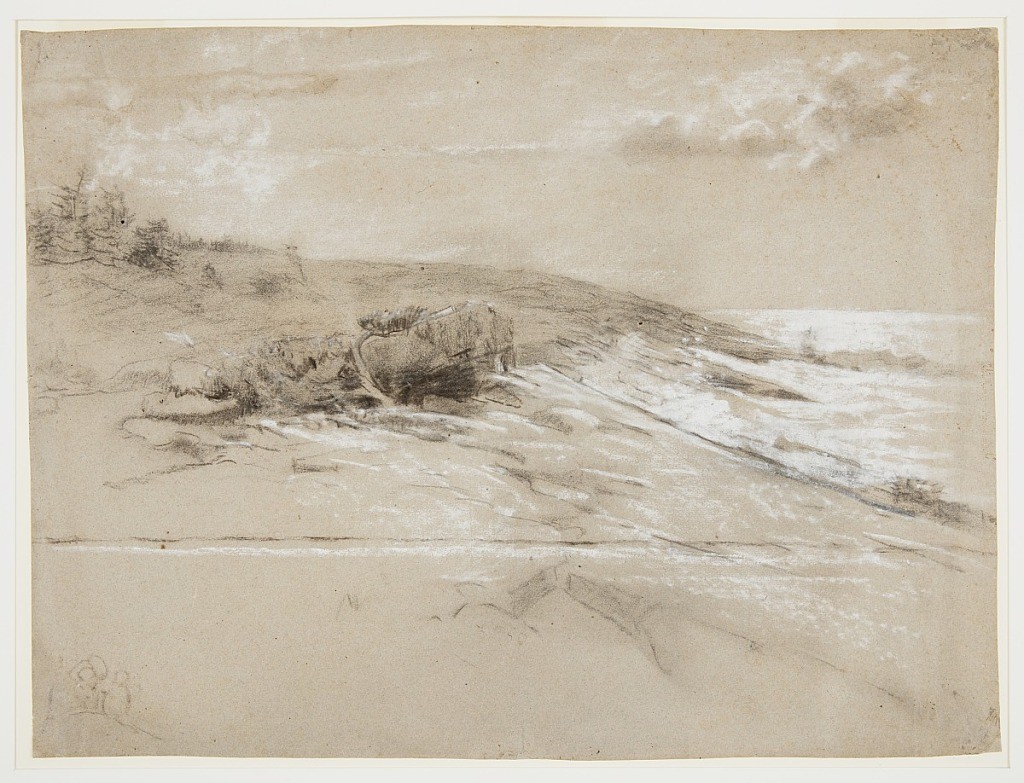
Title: Seacoast with Scrub Pines, Prout's Neck, Eastern Point
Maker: Winslow Homer, American, 1836–1910
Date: ca. 1884–90
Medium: Charcoal, white chalk on gray laid paper
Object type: Drawing
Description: View of low rocky sea-coast with driftwood at center of the shoreline and scrub pines at crest of rising hill.